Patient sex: M
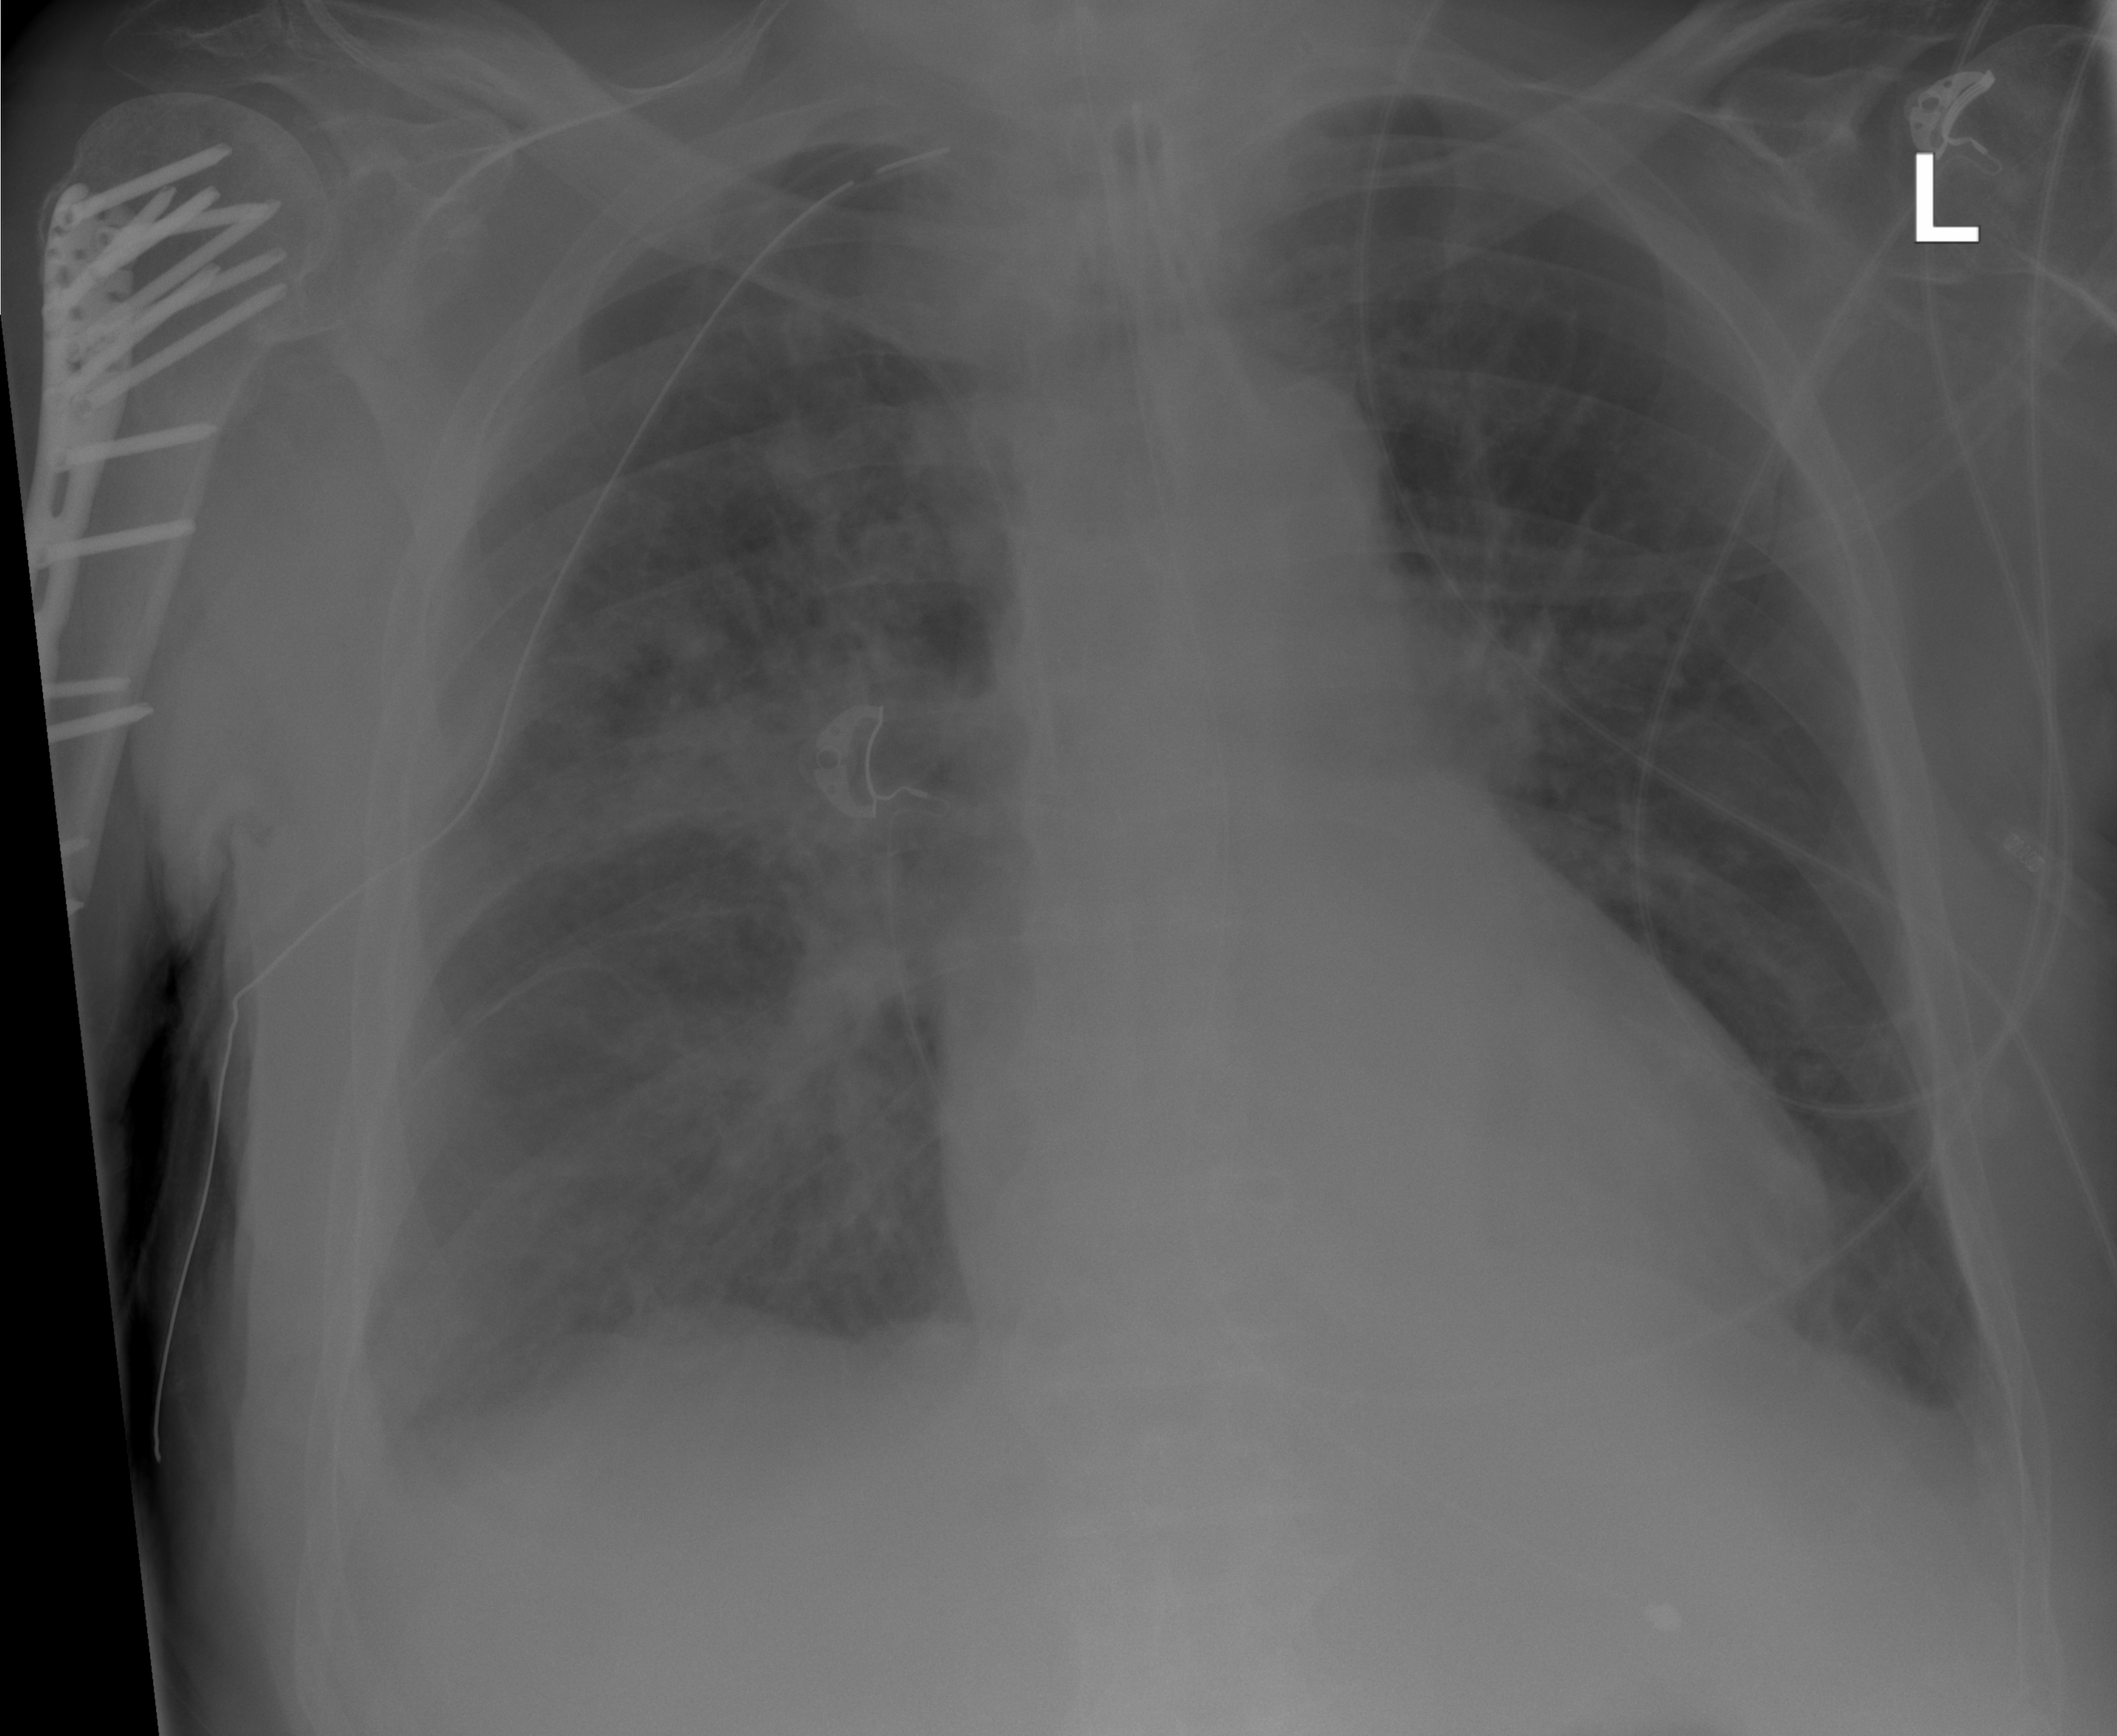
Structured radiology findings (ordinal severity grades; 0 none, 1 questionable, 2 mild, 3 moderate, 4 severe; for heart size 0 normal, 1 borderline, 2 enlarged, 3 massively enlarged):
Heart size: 1
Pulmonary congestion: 2
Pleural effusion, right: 2
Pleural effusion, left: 2
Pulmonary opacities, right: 2
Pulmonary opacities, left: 0
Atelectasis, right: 2
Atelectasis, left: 2